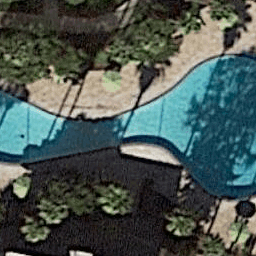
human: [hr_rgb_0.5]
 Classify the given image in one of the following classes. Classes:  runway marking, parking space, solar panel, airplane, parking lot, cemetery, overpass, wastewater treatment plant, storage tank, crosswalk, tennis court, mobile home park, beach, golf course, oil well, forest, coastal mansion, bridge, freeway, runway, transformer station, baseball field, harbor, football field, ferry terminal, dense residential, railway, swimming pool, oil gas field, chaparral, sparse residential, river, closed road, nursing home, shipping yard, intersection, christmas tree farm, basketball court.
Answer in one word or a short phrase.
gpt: swimming pool